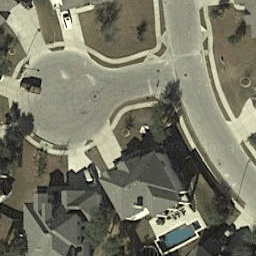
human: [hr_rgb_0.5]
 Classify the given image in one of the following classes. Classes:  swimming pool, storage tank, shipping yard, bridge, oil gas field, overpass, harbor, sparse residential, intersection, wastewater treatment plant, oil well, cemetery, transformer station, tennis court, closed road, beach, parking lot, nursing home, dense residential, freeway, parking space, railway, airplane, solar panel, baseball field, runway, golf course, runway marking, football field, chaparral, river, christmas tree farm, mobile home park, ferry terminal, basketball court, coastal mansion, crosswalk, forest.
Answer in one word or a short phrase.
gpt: closed road